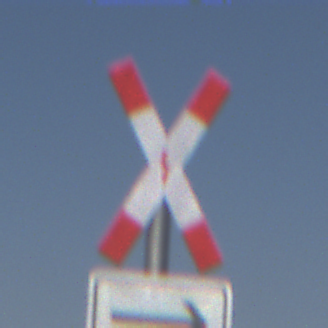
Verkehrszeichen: Andreaskreuz
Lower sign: RichtungsangabeDurchPfeile4
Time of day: Midday
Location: Outdoor (Nature)
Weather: PartlyCloudy
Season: NotSpecified
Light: Natural